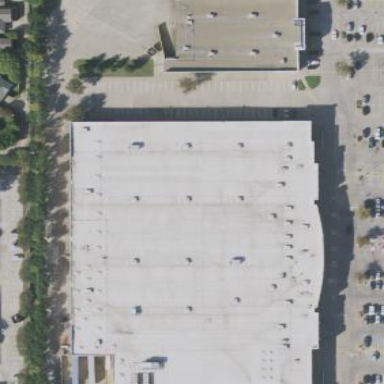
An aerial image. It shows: Building that houses supermarket.